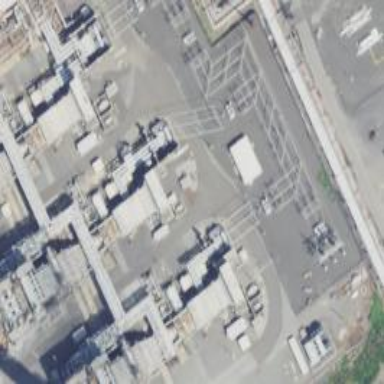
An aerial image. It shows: Gas-powered generator. It is gas turbine type generator.